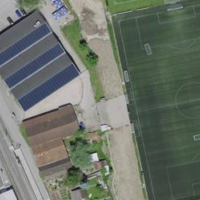
EUNIS habitat code: 53
Species observed at this site:
Holcus lanatus